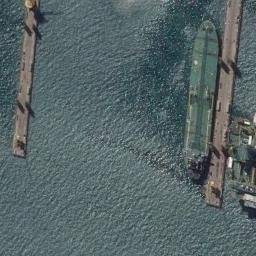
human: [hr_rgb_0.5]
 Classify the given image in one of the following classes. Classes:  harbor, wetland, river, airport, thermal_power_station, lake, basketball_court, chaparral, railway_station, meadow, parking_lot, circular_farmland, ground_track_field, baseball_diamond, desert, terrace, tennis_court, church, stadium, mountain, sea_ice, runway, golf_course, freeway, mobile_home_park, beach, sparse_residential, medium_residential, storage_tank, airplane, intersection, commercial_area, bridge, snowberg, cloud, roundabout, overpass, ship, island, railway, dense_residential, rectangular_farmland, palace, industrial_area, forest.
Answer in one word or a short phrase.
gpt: ship